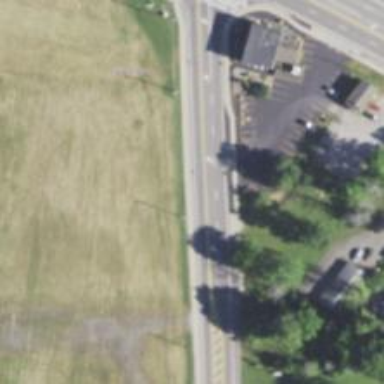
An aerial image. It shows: Unmarked road crossing.